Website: home-depot
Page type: review-order
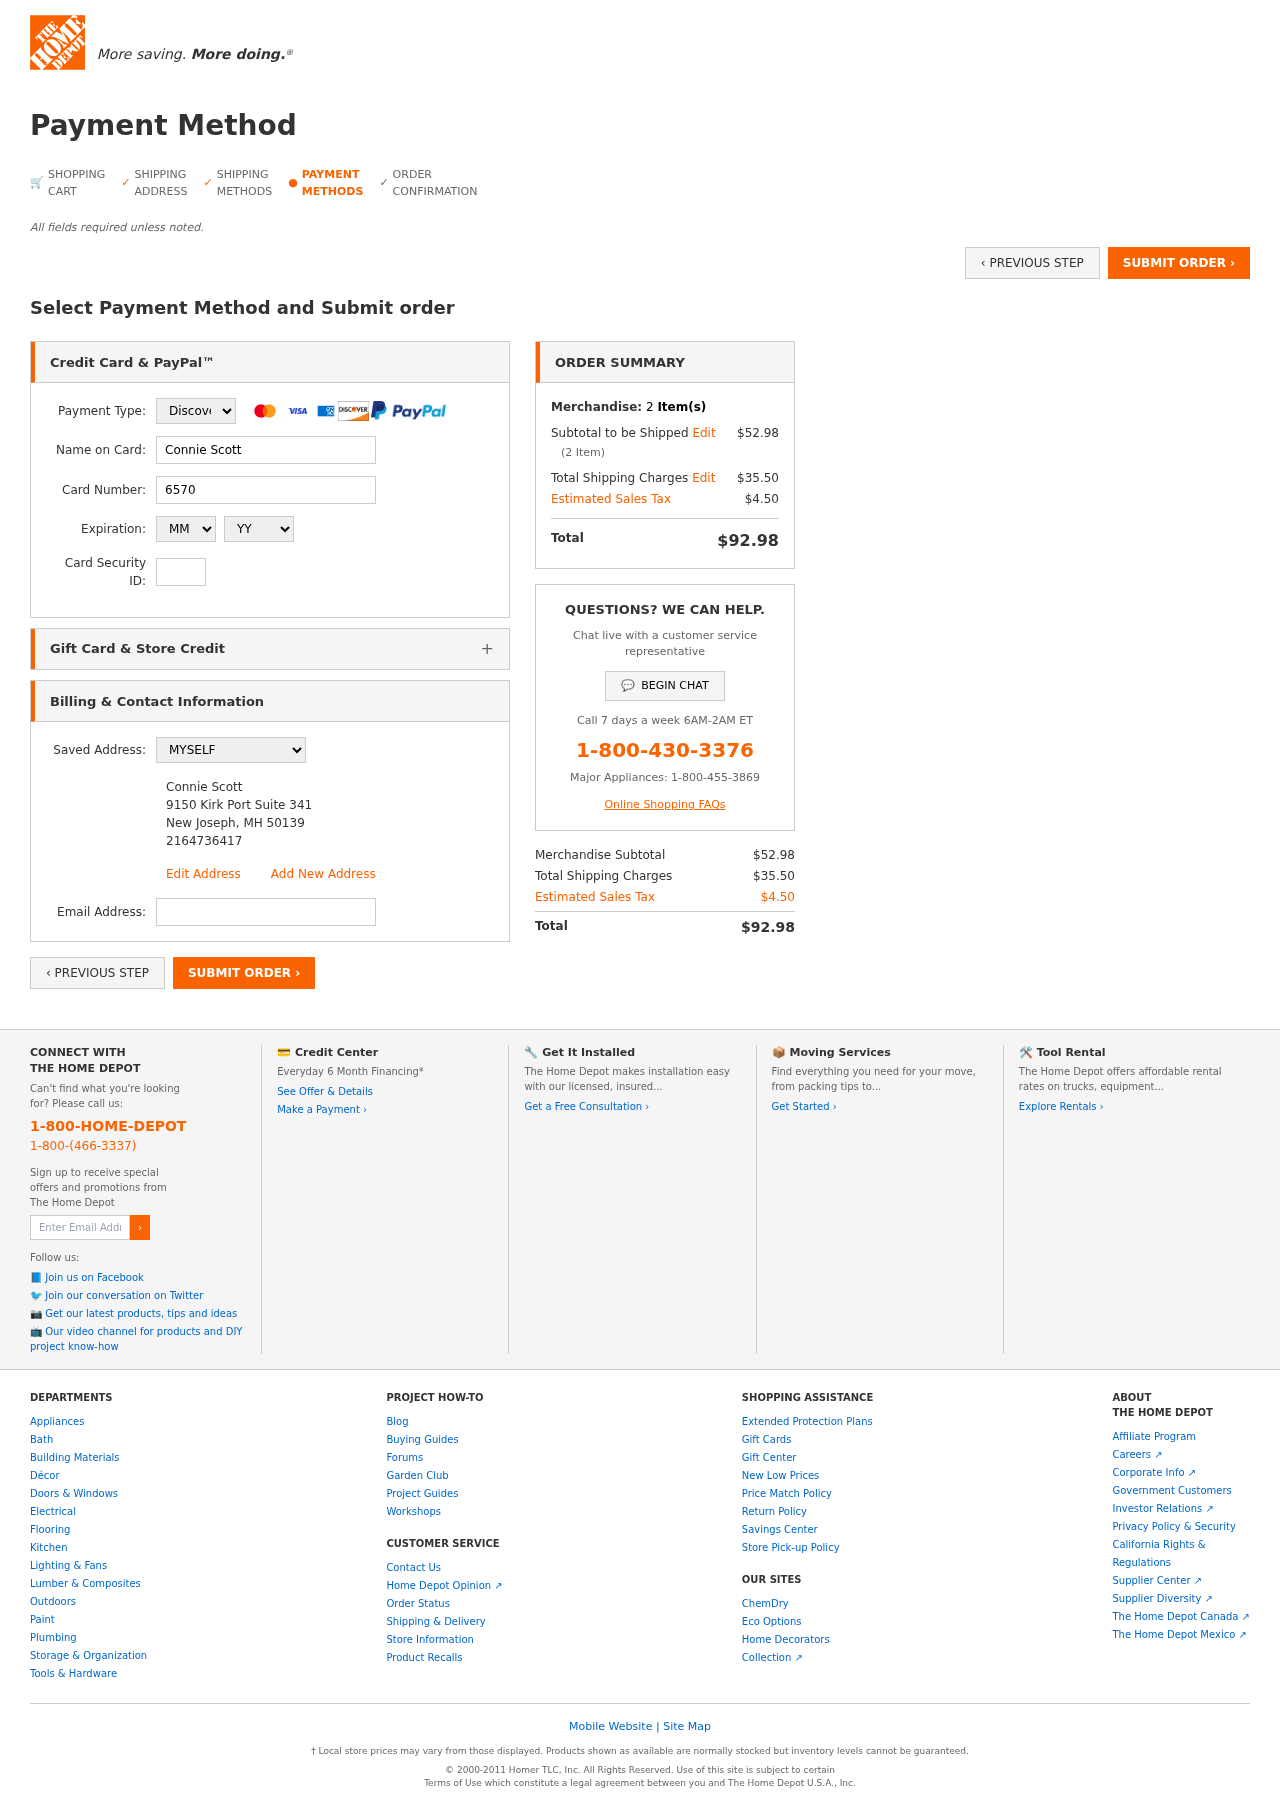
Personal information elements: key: PII_CARD_CVV
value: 524
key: PII_CARD_EXPIRY_MONTH
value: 12
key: PII_CARD_EXPIRY_YEAR
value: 28
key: PII_CARD_NUMBER
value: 6570 0634 2065 0561
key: PII_CARD_TYPE
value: Discover
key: PII_EMAIL
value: conniescott@hotmail.com
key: PII_FULLNAME
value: Connie Scott
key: PII_FULLNAME2
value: Connie Scott
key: PII_STREET
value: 9150 Kirk Port Suite 341
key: PII_CITY2
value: New Joseph
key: PII_STATE_ABBR2
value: MH
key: PII_POSTCODE
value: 50139
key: PII_POSTCODE_FULL
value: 50139
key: PII_POSTCODE_NUMERIC
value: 50139
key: PII_PHONE2
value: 2164736417
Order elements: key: ORDER_NUM_ITEMS
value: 2
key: ORDER_SUBTOTAL
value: $52.98
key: ORDER_NUM_ITEMS2
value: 2
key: ORDER_SHIPPING_COST
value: $35.50
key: ORDER_TAX
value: $4.50
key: ORDER_TOTAL
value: $92.98
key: ORDER_SUBTOTAL2
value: $52.98
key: ORDER_SHIPPING_COST2
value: $35.50
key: ORDER_TAX2
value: $4.50
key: ORDER_TOTAL2
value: $92.98